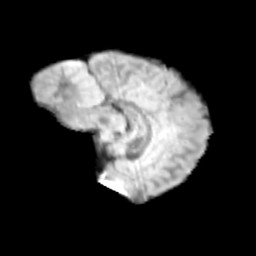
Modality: T2w
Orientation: sagittal
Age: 11
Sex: male
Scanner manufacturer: siemens
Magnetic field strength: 3 T
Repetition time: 3.8 s
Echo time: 0.07 s